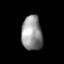
Tissue: skin
Cell type: Fibroblasts
Senescence score: 0.723
Nuclear area (px): 698
Mean DAPI intensity: 147.093